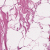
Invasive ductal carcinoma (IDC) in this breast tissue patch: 0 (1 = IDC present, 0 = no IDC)